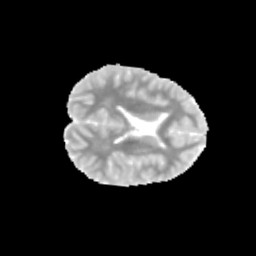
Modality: MD
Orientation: axial
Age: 12
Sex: male
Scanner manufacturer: siemens
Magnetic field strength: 3 T
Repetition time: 3.8 s
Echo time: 0.07 s